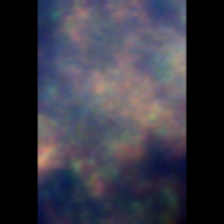
Taxon: Unknown_full_image
Group: Unknown